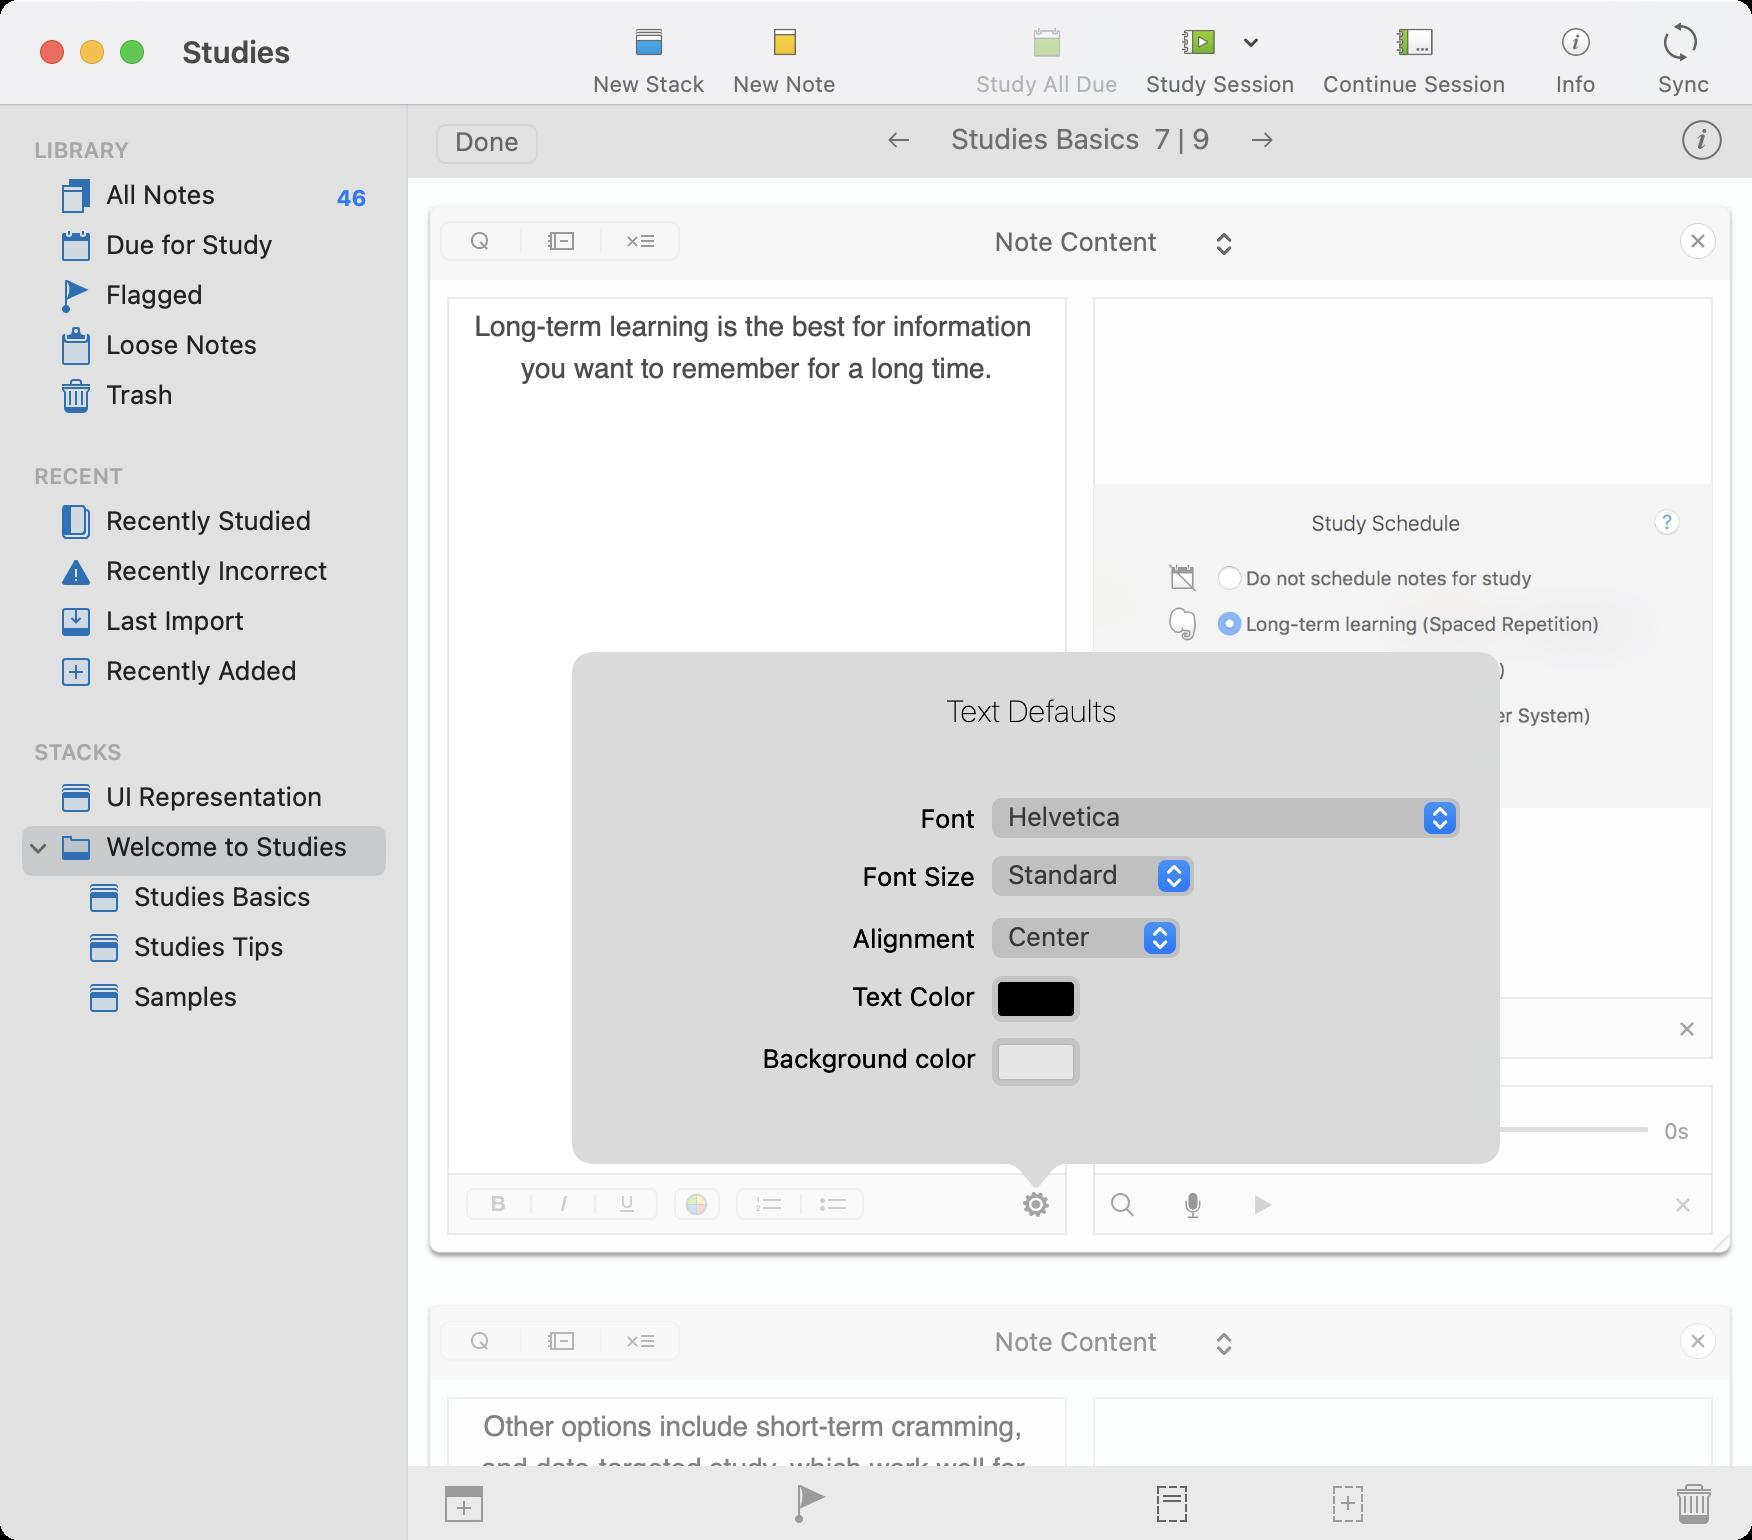
Accessibility tree:
{"name": "Studies", "role": "AXWindow", "description": null, "role_description": "standard window", "value": null, "position": "304.00;42.00", "size": "876;770", "children": [{"name": null, "role": "AXSplitGroup", "description": null, "role_description": "split group", "value": null, "position": "0.00;52.00", "size": "876;718", "children": [{"name": null, "role": "AXScrollArea", "description": null, "role_description": "scroll area", "value": null, "position": "1.00;52.00", "size": "202;719", "children": [{"name": null, "role": "AXOutline", "description": null, "role_description": "outline", "value": null, "position": "1.00;52.00", "size": "202;719", "children": [{"name": null, "role": "AXRow", "description": null, "role_description": "outline row", "value": null, "position": "1.00;62.00", "size": "202;25", "children": [{"name": null, "role": "AXCell", "description": null, "role_description": "cell", "value": null, "position": "11.00;62.00", "size": "182;25", "children": [{"name": null, "role": "AXStaticText", "description": null, "role_description": "text", "value": "LIBRARY", "position": "15.00;65.00", "size": "186;17", "children": []}]}]}, {"name": null, "role": "AXRow", "description": null, "role_description": "outline row", "value": null, "position": "1.00;87.00", "size": "202;25", "children": [{"name": null, "role": "AXCell", "description": null, "role_description": "cell", "value": null, "position": "11.00;87.00", "size": "182;25", "children": [{"name": null, "role": "AXImage", "description": "", "role_description": "image", "value": null, "position": "28.00;88.00", "size": "20;20", "children": []}, {"name": null, "role": "AXStaticText", "description": null, "role_description": "text", "value": "All Notes", "position": "51.00;89.00", "size": "116;16", "children": []}, {"name": null, "role": "AXStaticText", "description": null, "role_description": "text", "value": "46", "position": "166.50;92.00", "size": "20;14", "children": []}, {"name": null, "role": "AXGroup", "description": null, "role_description": "group", "value": null, "position": "124.00;89.00", "size": "63;16", "children": [{"name": null, "role": "AXButton", "description": "STUDY DUE", "role_description": "button", "value": null, "position": "124.00;89.00", "size": "63;16", "children": []}]}, {"name": "", "role": "AXButton", "description": null, "role_description": "button", "value": null, "position": "28.00;89.00", "size": "20;19", "children": []}]}]}, {"name": null, "role": "AXRow", "description": null, "role_description": "outline row", "value": null, "position": "1.00;112.00", "size": "202;25", "children": [{"name": null, "role": "AXCell", "description": null, "role_description": "cell", "value": null, "position": "11.00;112.00", "size": "182;25", "children": [{"name": null, "role": "AXImage", "description": "", "role_description": "image", "value": null, "position": "28.00;113.00", "size": "20;20", "children": []}, {"name": null, "role": "AXStaticText", "description": null, "role_description": "text", "value": "Due for Study", "position": "51.00;114.00", "size": "131;16", "children": []}, {"name": null, "role": "AXStaticText", "description": null, "role_description": "text", "value": "", "position": "182.00;117.00", "size": "4;14", "children": []}, {"name": null, "role": "AXGroup", "description": null, "role_description": "group", "value": null, "position": "145.00;114.00", "size": "42;16", "children": [{"name": null, "role": "AXButton", "description": "STUDY", "role_description": "button", "value": null, "position": "145.00;114.00", "size": "42;16", "children": []}]}, {"name": "", "role": "AXButton", "description": null, "role_description": "button", "value": null, "position": "28.00;114.00", "size": "20;19", "children": []}]}]}, {"name": null, "role": "AXRow", "description": null, "role_description": "outline row", "value": null, "position": "1.00;137.00", "size": "202;25", "children": [{"name": null, "role": "AXCell", "description": null, "role_description": "cell", "value": null, "position": "11.00;137.00", "size": "182;25", "children": [{"name": null, "role": "AXImage", "description": "", "role_description": "image", "value": null, "position": "28.00;138.00", "size": "20;20", "children": []}, {"name": null, "role": "AXStaticText", "description": null, "role_description": "text", "value": "Flagged", "position": "51.00;139.00", "size": "131;16", "children": []}, {"name": null, "role": "AXStaticText", "description": null, "role_description": "text", "value": "", "position": "182.00;142.00", "size": "4;14", "children": []}, {"name": null, "role": "AXGroup", "description": null, "role_description": "group", "value": null, "position": "145.00;139.00", "size": "42;16", "children": [{"name": null, "role": "AXButton", "description": "STUDY", "role_description": "button", "value": null, "position": "145.00;139.00", "size": "42;16", "children": []}]}, {"name": "", "role": "AXButton", "description": null, "role_description": "button", "value": null, "position": "28.00;139.00", "size": "20;19", "children": []}]}]}, {"name": null, "role": "AXRow", "description": null, "role_description": "outline row", "value": null, "position": "1.00;162.00", "size": "202;25", "children": [{"name": null, "role": "AXCell", "description": null, "role_description": "cell", "value": null, "position": "11.00;162.00", "size": "182;25", "children": [{"name": null, "role": "AXImage", "description": "", "role_description": "image", "value": null, "position": "28.00;163.00", "size": "20;20", "children": []}, {"name": null, "role": "AXStaticText", "description": null, "role_description": "text", "value": "Loose Notes", "position": "51.00;164.00", "size": "131;16", "children": []}, {"name": null, "role": "AXStaticText", "description": null, "role_description": "text", "value": "", "position": "182.00;167.00", "size": "4;14", "children": []}, {"name": null, "role": "AXGroup", "description": null, "role_description": "group", "value": null, "position": "145.00;164.00", "size": "42;16", "children": [{"name": null, "role": "AXButton", "description": "STUDY", "role_description": "button", "value": null, "position": "145.00;164.00", "size": "42;16", "children": []}]}, {"name": "", "role": "AXButton", "description": null, "role_description": "button", "value": null, "position": "28.00;164.00", "size": "20;19", "children": []}]}]}, {"name": null, "role": "AXRow", "description": null, "role_description": "outline row", "value": null, "position": "1.00;187.00", "size": "202;25", "children": [{"name": null, "role": "AXCell", "description": null, "role_description": "cell", "value": null, "position": "11.00;187.00", "size": "182;25", "children": [{"name": null, "role": "AXImage", "description": "", "role_description": "image", "value": null, "position": "28.00;188.00", "size": "20;20", "children": []}, {"name": null, "role": "AXStaticText", "description": null, "role_description": "text", "value": "Trash", "position": "51.00;189.00", "size": "131;16", "children": []}, {"name": null, "role": "AXStaticText", "description": null, "role_description": "text", "value": "", "position": "182.00;192.00", "size": "4;14", "children": []}, {"name": null, "role": "AXGroup", "description": null, "role_description": "group", "value": null, "position": "145.00;189.00", "size": "42;16", "children": [{"name": null, "role": "AXButton", "description": "STUDY", "role_description": "button", "value": null, "position": "145.00;189.00", "size": "42;16", "children": []}]}, {"name": "", "role": "AXButton", "description": null, "role_description": "button", "value": null, "position": "28.00;189.00", "size": "20;19", "children": []}]}]}, {"name": null, "role": "AXRow", "description": null, "role_description": "outline row", "value": null, "position": "1.00;225.00", "size": "202;25", "children": [{"name": null, "role": "AXCell", "description": null, "role_description": "cell", "value": null, "position": "11.00;225.00", "size": "182;25", "children": [{"name": null, "role": "AXStaticText", "description": null, "role_description": "text", "value": "RECENT", "position": "15.00;228.00", "size": "186;17", "children": []}]}]}, {"name": null, "role": "AXRow", "description": null, "role_description": "outline row", "value": null, "position": "1.00;250.00", "size": "202;25", "children": [{"name": null, "role": "AXCell", "description": null, "role_description": "cell", "value": null, "position": "11.00;250.00", "size": "182;25", "children": [{"name": null, "role": "AXImage", "description": "", "role_description": "image", "value": null, "position": "28.00;251.00", "size": "20;20", "children": []}, {"name": null, "role": "AXStaticText", "description": null, "role_description": "text", "value": "Recently Studied", "position": "51.00;252.00", "size": "131;16", "children": []}, {"name": null, "role": "AXStaticText", "description": null, "role_description": "text", "value": "", "position": "182.00;255.00", "size": "4;14", "children": []}, {"name": null, "role": "AXGroup", "description": null, "role_description": "group", "value": null, "position": "145.00;252.00", "size": "42;16", "children": [{"name": null, "role": "AXButton", "description": "STUDY", "role_description": "button", "value": null, "position": "145.00;252.00", "size": "42;16", "children": []}]}, {"name": "", "role": "AXButton", "description": null, "role_description": "button", "value": null, "position": "28.00;252.00", "size": "20;19", "children": []}]}]}, {"name": null, "role": "AXRow", "description": null, "role_description": "outline row", "value": null, "position": "1.00;275.00", "size": "202;25", "children": [{"name": null, "role": "AXCell", "description": null, "role_description": "cell", "value": null, "position": "11.00;275.00", "size": "182;25", "children": [{"name": null, "role": "AXImage", "description": "", "role_description": "image", "value": null, "position": "28.00;276.00", "size": "20;20", "children": []}, {"name": null, "role": "AXStaticText", "description": null, "role_description": "text", "value": "Recently Incorrect", "position": "51.00;277.00", "size": "131;16", "children": []}, {"name": null, "role": "AXStaticText", "description": null, "role_description": "text", "value": "", "position": "182.00;280.00", "size": "4;14", "children": []}, {"name": null, "role": "AXGroup", "description": null, "role_description": "group", "value": null, "position": "145.00;277.00", "size": "42;16", "children": [{"name": null, "role": "AXButton", "description": "STUDY", "role_description": "button", "value": null, "position": "145.00;277.00", "size": "42;16", "children": []}]}, {"name": "", "role": "AXButton", "description": null, "role_description": "button", "value": null, "position": "28.00;277.00", "size": "20;19", "children": []}]}]}, {"name": null, "role": "AXRow", "description": null, "role_description": "outline row", "value": null, "position": "1.00;300.00", "size": "202;25", "children": [{"name": null, "role": "AXCell", "description": null, "role_description": "cell", "value": null, "position": "11.00;300.00", "size": "182;25", "children": [{"name": null, "role": "AXImage", "description": "", "role_description": "image", "value": null, "position": "28.00;301.00", "size": "20;20", "children": []}, {"name": null, "role": "AXStaticText", "description": null, "role_description": "text", "value": "Last Import", "position": "51.00;302.00", "size": "131;16", "children": []}, {"name": null, "role": "AXStaticText", "description": null, "role_description": "text", "value": "", "position": "182.00;305.00", "size": "4;14", "children": []}, {"name": null, "role": "AXGroup", "description": null, "role_description": "group", "value": null, "position": "145.00;302.00", "size": "42;16", "children": [{"name": null, "role": "AXButton", "description": "STUDY", "role_description": "button", "value": null, "position": "145.00;302.00", "size": "42;16", "children": []}]}, {"name": "", "role": "AXButton", "description": null, "role_description": "button", "value": null, "position": "28.00;302.00", "size": "20;19", "children": []}]}]}, {"name": null, "role": "AXRow", "description": null, "role_description": "outline row", "value": null, "position": "1.00;325.00", "size": "202;25", "children": [{"name": null, "role": "AXCell", "description": null, "role_description": "cell", "value": null, "position": "11.00;325.00", "size": "182;25", "children": [{"name": null, "role": "AXImage", "description": "", "role_description": "image", "value": null, "position": "28.00;326.00", "size": "20;20", "children": []}, {"name": null, "role": "AXStaticText", "description": null, "role_description": "text", "value": "Recently Added", "position": "51.00;327.00", "size": "131;16", "children": []}, {"name": null, "role": "AXStaticText", "description": null, "role_description": "text", "value": "", "position": "182.00;330.00", "size": "4;14", "children": []}, {"name": null, "role": "AXGroup", "description": null, "role_description": "group", "value": null, "position": "145.00;327.00", "size": "42;16", "children": [{"name": null, "role": "AXButton", "description": "STUDY", "role_description": "button", "value": null, "position": "145.00;327.00", "size": "42;16", "children": []}]}, {"name": "", "role": "AXButton", "description": null, "role_description": "button", "value": null, "position": "28.00;327.00", "size": "20;19", "children": []}]}]}, {"name": null, "role": "AXRow", "description": null, "role_description": "outline row", "value": null, "position": "1.00;363.00", "size": "202;25", "children": [{"name": null, "role": "AXCell", "description": null, "role_description": "cell", "value": null, "position": "11.00;363.00", "size": "182;25", "children": [{"name": null, "role": "AXStaticText", "description": null, "role_description": "text", "value": "STACKS", "position": "15.00;366.00", "size": "186;17", "children": []}]}]}, {"name": null, "role": "AXRow", "description": null, "role_description": "outline row", "value": null, "position": "1.00;388.00", "size": "202;25", "children": [{"name": null, "role": "AXCell", "description": null, "role_description": "cell", "value": null, "position": "11.00;388.00", "size": "182;25", "children": [{"name": null, "role": "AXImage", "description": "", "role_description": "image", "value": null, "position": "28.00;389.00", "size": "20;20", "children": []}, {"name": null, "role": "AXStaticText", "description": null, "role_description": "text", "value": "UI Representation", "position": "51.00;390.00", "size": "131;16", "children": []}, {"name": null, "role": "AXStaticText", "description": null, "role_description": "text", "value": "", "position": "182.00;393.00", "size": "4;14", "children": []}, {"name": null, "role": "AXGroup", "description": null, "role_description": "group", "value": null, "position": "145.00;390.00", "size": "42;16", "children": [{"name": null, "role": "AXButton", "description": "STUDY", "role_description": "button", "value": null, "position": "145.00;390.00", "size": "42;16", "children": []}]}, {"name": "", "role": "AXButton", "description": null, "role_description": "button", "value": null, "position": "28.00;390.00", "size": "20;19", "children": []}]}]}, {"name": null, "role": "AXRow", "description": null, "role_description": "outline row", "value": null, "position": "1.00;413.00", "size": "202;25", "children": [{"name": null, "role": "AXCell", "description": null, "role_description": "cell", "value": null, "position": "11.00;413.00", "size": "182;25", "children": [{"name": null, "role": "AXImage", "description": "", "role_description": "image", "value": null, "position": "28.00;414.00", "size": "20;20", "children": []}, {"name": null, "role": "AXStaticText", "description": null, "role_description": "text", "value": "Welcome to Studies", "position": "51.00;415.00", "size": "131;16", "children": []}, {"name": null, "role": "AXStaticText", "description": null, "role_description": "text", "value": "", "position": "182.00;418.00", "size": "4;14", "children": []}, {"name": null, "role": "AXGroup", "description": null, "role_description": "group", "value": null, "position": "145.00;415.00", "size": "42;16", "children": [{"name": null, "role": "AXButton", "description": "STUDY", "role_description": "button", "value": null, "position": "145.00;415.00", "size": "42;16", "children": []}]}, {"name": "", "role": "AXButton", "description": null, "role_description": "button", "value": null, "position": "28.00;415.00", "size": "20;19", "children": []}, {"name": null, "role": "AXDisclosureTriangle", "description": null, "role_description": "disclosure triangle", "value": 1, "position": "13.00;413.00", "size": "13;25", "children": []}]}]}, {"name": null, "role": "AXRow", "description": null, "role_description": "outline row", "value": null, "position": "1.00;438.00", "size": "202;25", "children": [{"name": null, "role": "AXCell", "description": null, "role_description": "cell", "value": null, "position": "11.00;438.00", "size": "182;25", "children": [{"name": null, "role": "AXImage", "description": "", "role_description": "image", "value": null, "position": "42.00;439.00", "size": "20;20", "children": []}, {"name": null, "role": "AXStaticText", "description": null, "role_description": "text", "value": "Studies Basics", "position": "65.00;440.00", "size": "117;16", "children": []}, {"name": null, "role": "AXStaticText", "description": null, "role_description": "text", "value": "", "position": "182.00;443.00", "size": "4;14", "children": []}, {"name": null, "role": "AXGroup", "description": null, "role_description": "group", "value": null, "position": "145.00;440.00", "size": "42;16", "children": [{"name": null, "role": "AXButton", "description": "STUDY", "role_description": "button", "value": null, "position": "145.00;440.00", "size": "42;16", "children": []}]}, {"name": "", "role": "AXButton", "description": null, "role_description": "button", "value": null, "position": "42.00;440.00", "size": "20;19", "children": []}]}]}, {"name": null, "role": "AXRow", "description": null, "role_description": "outline row", "value": null, "position": "1.00;463.00", "size": "202;25", "children": [{"name": null, "role": "AXCell", "description": null, "role_description": "cell", "value": null, "position": "11.00;463.00", "size": "182;25", "children": [{"name": null, "role": "AXImage", "description": "", "role_description": "image", "value": null, "position": "42.00;464.00", "size": "20;20", "children": []}, {"name": null, "role": "AXStaticText", "description": null, "role_description": "text", "value": "Studies Tips", "position": "65.00;465.00", "size": "117;16", "children": []}, {"name": null, "role": "AXStaticText", "description": null, "role_description": "text", "value": "", "position": "182.00;468.00", "size": "4;14", "children": []}, {"name": null, "role": "AXGroup", "description": null, "role_description": "group", "value": null, "position": "145.00;465.00", "size": "42;16", "children": [{"name": null, "role": "AXButton", "description": "STUDY", "role_description": "button", "value": null, "position": "145.00;465.00", "size": "42;16", "children": []}]}, {"name": "", "role": "AXButton", "description": null, "role_description": "button", "value": null, "position": "42.00;465.00", "size": "20;19", "children": []}]}]}, {"name": null, "role": "AXRow", "description": null, "role_description": "outline row", "value": null, "position": "1.00;488.00", "size": "202;25", "children": [{"name": null, "role": "AXCell", "description": null, "role_description": "cell", "value": null, "position": "11.00;488.00", "size": "182;25", "children": [{"name": null, "role": "AXImage", "description": "", "role_description": "image", "value": null, "position": "42.00;489.00", "size": "20;20", "children": []}, {"name": null, "role": "AXStaticText", "description": null, "role_description": "text", "value": "Samples", "position": "65.00;490.00", "size": "117;16", "children": []}, {"name": null, "role": "AXStaticText", "description": null, "role_description": "text", "value": "", "position": "182.00;493.00", "size": "4;14", "children": []}, {"name": null, "role": "AXGroup", "description": null, "role_description": "group", "value": null, "position": "145.00;490.00", "size": "42;16", "children": [{"name": null, "role": "AXButton", "description": "STUDY", "role_description": "button", "value": null, "position": "145.00;490.00", "size": "42;16", "children": []}]}, {"name": "", "role": "AXButton", "description": null, "role_description": "button", "value": null, "position": "42.00;490.00", "size": "20;19", "children": []}]}]}, {"name": null, "role": "AXColumn", "description": null, "role_description": "column", "value": null, "position": "11.00;52.00", "size": "182;719", "children": []}]}]}, {"name": null, "role": "AXSplitter", "description": null, "role_description": "splitter", "value": 203.0, "position": "203.00;52.00", "size": "1;718", "children": []}, {"name": null, "role": "AXScrollArea", "description": null, "role_description": "scroll area", "value": null, "position": "203.00;91.00", "size": "674;640", "children": [{"name": null, "role": "AXGrid", "description": null, "role_description": "grid", "value": null, "position": "203.00;-459.00", "size": "674;1650", "children": [{"name": null, "role": "AXUnknown", "description": null, "role_description": "unknown", "value": null, "position": "203.00;-459.00", "size": "674;550", "children": [{"name": "", "role": "AXButton", "description": null, "role_description": "button", "value": null, "position": "832.00;-443.00", "size": "34;27", "children": []}, {"name": null, "role": "AXGroup", "description": null, "role_description": "group", "value": null, "position": "219.00;-440.50", "size": "122;23", "children": [{"name": null, "role": "AXCheckBox", "description": null, "role_description": "checkbox", "value": 0, "position": "219.00;-440.50", "size": "42;23", "children": []}, {"name": null, "role": "AXCheckBox", "description": null, "role_description": "checkbox", "value": 0, "position": "261.00;-440.50", "size": "40;23", "children": []}, {"name": null, "role": "AXCheckBox", "description": null, "role_description": "checkbox", "value": 0, "position": "301.00;-440.50", "size": "40;23", "children": []}]}, {"name": null, "role": "AXScrollArea", "description": null, "role_description": "scroll area", "value": null, "position": "224.00;-401.00", "size": "309;437", "children": [{"name": "", "role": "AXWebArea", "description": "", "role_description": "HTML content", "value": "", "position": "224.00;-401.00", "size": "309;437", "children": [{"name": "", "role": "AXTextArea", "description": "", "role_description": "text entry area", "value": "There are a variety of Study Schedules.", "position": "233.00;-397.00", "size": "291;429", "children": [{"name": "", "role": "AXStaticText", "description": "", "role_description": "text", "value": "There are a variety of ", "position": "255.00;-395.00", "size": "138;16", "children": []}, {"name": "", "role": "AXStaticText", "description": "", "role_description": "text", "value": "Study Schedules", "position": "392.00;-395.00", "size": "106;16", "children": []}, {"name": "", "role": "AXStaticText", "description": "", "role_description": "text", "value": ".", "position": "497.00;-395.00", "size": "5;16", "children": []}]}]}]}, {"name": null, "role": "AXGroup", "description": null, "role_description": "group", "value": null, "position": "232.00;43.00", "size": "98;19", "children": [{"name": null, "role": "AXCheckBox", "description": null, "role_description": "checkbox", "value": 0, "position": "232.00;43.00", "size": "34;19", "children": []}, {"name": null, "role": "AXCheckBox", "description": null, "role_description": "checkbox", "value": 0, "position": "266.00;43.00", "size": "32;19", "children": []}, {"name": null, "role": "AXCheckBox", "description": null, "role_description": "checkbox", "value": 0, "position": "298.00;43.00", "size": "32;19", "children": []}]}, {"name": null, "role": "AXGroup", "description": null, "role_description": "group", "value": null, "position": "336.00;43.00", "size": "25;19", "children": [{"name": null, "role": "AXButton", "description": null, "role_description": "button", "value": null, "position": "336.00;43.00", "size": "25;19", "children": []}]}, {"name": null, "role": "AXGroup", "description": null, "role_description": "group", "value": null, "position": "367.00;43.00", "size": "66;19", "children": [{"name": null, "role": "AXButton", "description": null, "role_description": "button", "value": null, "position": "367.00;43.00", "size": "34;19", "children": []}, {"name": null, "role": "AXButton", "description": null, "role_description": "button", "value": null, "position": "401.00;43.00", "size": "32;19", "children": []}]}, {"name": "", "role": "AXButton", "description": null, "role_description": "button", "value": null, "position": "508.00;44.50", "size": "20;15", "children": []}, {"name": "", "role": "AXButton", "description": null, "role_description": "button", "value": null, "position": "556.00;-43.00", "size": "15;15", "children": []}, {"name": "", "role": "AXButton", "description": null, "role_description": "button", "value": null, "position": "591.00;-40.00", "size": "13;9", "children": []}, {"name": "", "role": "AXButton", "description": null, "role_description": "button", "value": null, "position": "624.00;-43.00", "size": "15;15", "children": []}, {"name": "", "role": "AXButton", "description": null, "role_description": "button", "value": null, "position": "836.00;-43.00", "size": "15;15", "children": []}, {"name": null, "role": "AXImage", "description": "F95E68CE DA34 4CFC B9BA ECE648", "role_description": "image", "value": null, "position": "547.00;-400.00", "size": "309;346", "children": []}, {"name": null, "role": "AXImage", "description": "FEAudioControlsBadgeInactive", "role_description": "image", "value": null, "position": "559.00;8.00", "size": "15;15", "children": []}, {"name": null, "role": "AXProgressIndicator", "description": null, "role_description": "progress indicator", "value": 0.0, "position": "582.00;9.50", "size": "242;12", "children": []}, {"name": null, "role": "AXStaticText", "description": null, "role_description": "text", "value": "0s", "position": "830.00;8.50", "size": "17;14", "children": []}, {"name": "", "role": "AXButton", "description": null, "role_description": "button", "value": null, "position": "554.00;45.00", "size": "15;15", "children": []}, {"name": "", "role": "AXButton", "description": null, "role_description": "button", "value": null, "position": "589.00;45.00", "size": "15;15", "children": []}, {"name": "", "role": "AXButton", "description": null, "role_description": "button", "value": null, "position": "624.00;45.00", "size": "15;15", "children": []}, {"name": "", "role": "AXButton", "description": null, "role_description": "button", "value": null, "position": "834.00;45.00", "size": "15;15", "children": []}, {"name": null, "role": "AXImage", "description": "FEFrontResizeClip", "role_description": "image", "value": null, "position": "848.00;60.00", "size": "22;21", "children": []}, {"name": null, "role": "AXComboBox", "description": null, "role_description": "combo box", "value": "Note Content", "position": "470.00;-440.50", "size": "154;23", "children": [{"name": "", "role": "AXButton", "description": null, "role_description": "button", "value": null, "position": "601.00;-440.50", "size": "28;23", "children": []}]}]}, {"name": null, "role": "AXUnknown", "description": null, "role_description": "unknown", "value": null, "position": "203.00;91.00", "size": "674;550", "children": [{"name": "", "role": "AXButton", "description": null, "role_description": "button", "value": null, "position": "832.00;107.00", "size": "34;27", "children": []}, {"name": null, "role": "AXGroup", "description": null, "role_description": "group", "value": null, "position": "219.00;109.50", "size": "122;23", "children": [{"name": null, "role": "AXCheckBox", "description": null, "role_description": "checkbox", "value": 0, "position": "219.00;109.50", "size": "42;23", "children": []}, {"name": null, "role": "AXCheckBox", "description": null, "role_description": "checkbox", "value": 0, "position": "261.00;109.50", "size": "40;23", "children": []}, {"name": null, "role": "AXCheckBox", "description": null, "role_description": "checkbox", "value": 0, "position": "301.00;109.50", "size": "40;23", "children": []}]}, {"name": null, "role": "AXScrollArea", "description": null, "role_description": "scroll area", "value": null, "position": "224.00;149.00", "size": "309;437", "children": [{"name": "", "role": "AXWebArea", "description": "", "role_description": "HTML content", "value": "", "position": "224.00;149.00", "size": "309;437", "children": [{"name": "", "role": "AXTextArea", "description": "", "role_description": "text entry area", "value": "Long-term learning is the best for information you want to remember for a long time.", "position": "233.00;153.00", "size": "291;429", "children": [{"name": "", "role": "AXStaticText", "description": "", "role_description": "text", "value": "Long-term learning is the best for information you want to remember for a long time.", "position": "237.00;155.00", "size": "283;37", "children": []}]}]}]}, {"name": null, "role": "AXGroup", "description": null, "role_description": "group", "value": null, "position": "232.00;593.00", "size": "98;19", "children": [{"name": null, "role": "AXCheckBox", "description": null, "role_description": "checkbox", "value": 0, "position": "232.00;593.00", "size": "34;19", "children": []}, {"name": null, "role": "AXCheckBox", "description": null, "role_description": "checkbox", "value": 0, "position": "266.00;593.00", "size": "32;19", "children": []}, {"name": null, "role": "AXCheckBox", "description": null, "role_description": "checkbox", "value": 0, "position": "298.00;593.00", "size": "32;19", "children": []}]}, {"name": null, "role": "AXGroup", "description": null, "role_description": "group", "value": null, "position": "336.00;593.00", "size": "25;19", "children": [{"name": null, "role": "AXButton", "description": null, "role_description": "button", "value": null, "position": "336.00;593.00", "size": "25;19", "children": []}]}, {"name": null, "role": "AXGroup", "description": null, "role_description": "group", "value": null, "position": "367.00;593.00", "size": "66;19", "children": [{"name": null, "role": "AXButton", "description": null, "role_description": "button", "value": null, "position": "367.00;593.00", "size": "34;19", "children": []}, {"name": null, "role": "AXButton", "description": null, "role_description": "button", "value": null, "position": "401.00;593.00", "size": "32;19", "children": []}]}, {"name": "", "role": "AXButton", "description": null, "role_description": "button", "value": null, "position": "508.00;594.50", "size": "20;15", "children": [{"name": null, "role": "AXPopover", "description": "", "role_description": "popover", "value": null, "position": "273.00;313.00", "size": "490;282", "children": [{"name": null, "role": "AXStaticText", "description": null, "role_description": "text", "value": "Text Color", "position": "424.50;490.00", "size": "66;17", "children": []}, {"name": null, "role": "AXStaticText", "description": null, "role_description": "text", "value": "Font", "position": "458.50;401.00", "size": "32;16", "children": []}, {"name": null, "role": "AXStaticText", "description": null, "role_description": "text", "value": "Alignment", "position": "424.50;461.00", "size": "66;16", "children": []}, {"name": null, "role": "AXColorWell", "description": null, "role_description": "color well", "value": "rgb 1 1 1 1", "position": "493.00;517.00", "size": "50;28", "children": []}, {"name": null, "role": "AXColorWell", "description": null, "role_description": "color well", "value": "rgb 0 0 0 1", "position": "493.00;486.00", "size": "50;27", "children": []}, {"name": null, "role": "AXPopUpButton", "description": null, "role_description": "pop up button", "value": "Center", "position": "493.00;458.00", "size": "101;25", "children": []}, {"name": null, "role": "AXPopUpButton", "description": null, "role_description": "pop up button", "value": "Helvetica", "position": "493.00;398.00", "size": "241;25", "children": []}, {"name": null, "role": "AXStaticText", "description": null, "role_description": "text", "value": "Text Defaults", "position": "471.00;346.00", "size": "90;19", "children": []}, {"name": null, "role": "AXStaticText", "description": null, "role_description": "text", "value": "Background color", "position": "379.00;521.00", "size": "111;16", "children": []}, {"name": null, "role": "AXStaticText", "description": null, "role_description": "text", "value": "Font Size", "position": "429.50;430.00", "size": "60;16", "children": []}, {"name": null, "role": "AXPopUpButton", "description": null, "role_description": "pop up button", "value": "Standard", "position": "493.00;427.00", "size": "108;25", "children": []}]}]}, {"name": "", "role": "AXButton", "description": null, "role_description": "button", "value": null, "position": "556.00;507.00", "size": "15;15", "children": []}, {"name": "", "role": "AXButton", "description": null, "role_description": "button", "value": null, "position": "591.00;510.00", "size": "13;9", "children": []}, {"name": "", "role": "AXButton", "description": null, "role_description": "button", "value": null, "position": "624.00;507.00", "size": "15;15", "children": []}, {"name": "", "role": "AXButton", "description": null, "role_description": "button", "value": null, "position": "836.00;507.00", "size": "15;15", "children": []}, {"name": null, "role": "AXImage", "description": "7F67B5FD 2CF3 4F83 8C1C 41CB9C", "role_description": "image", "value": null, "position": "547.00;150.00", "size": "309;346", "children": []}, {"name": null, "role": "AXImage", "description": "FEAudioControlsBadgeInactive", "role_description": "image", "value": null, "position": "559.00;558.00", "size": "15;15", "children": []}, {"name": null, "role": "AXProgressIndicator", "description": null, "role_description": "progress indicator", "value": 0.0, "position": "582.00;559.50", "size": "242;12", "children": []}, {"name": null, "role": "AXStaticText", "description": null, "role_description": "text", "value": "0s", "position": "830.00;558.50", "size": "17;14", "children": []}, {"name": "", "role": "AXButton", "description": null, "role_description": "button", "value": null, "position": "554.00;595.00", "size": "15;15", "children": []}, {"name": "", "role": "AXButton", "description": null, "role_description": "button", "value": null, "position": "589.00;595.00", "size": "15;15", "children": []}, {"name": "", "role": "AXButton", "description": null, "role_description": "button", "value": null, "position": "624.00;595.00", "size": "15;15", "children": []}, {"name": "", "role": "AXButton", "description": null, "role_description": "button", "value": null, "position": "834.00;595.00", "size": "15;15", "children": []}, {"name": null, "role": "AXImage", "description": "FEFrontResizeClip", "role_description": "image", "value": null, "position": "848.00;610.00", "size": "22;21", "children": []}, {"name": null, "role": "AXComboBox", "description": null, "role_description": "combo box", "value": "Note Content", "position": "470.00;109.50", "size": "154;23", "children": [{"name": "", "role": "AXButton", "description": null, "role_description": "button", "value": null, "position": "601.00;109.50", "size": "28;23", "children": []}]}]}, {"name": null, "role": "AXUnknown", "description": null, "role_description": "unknown", "value": null, "position": "203.00;641.00", "size": "674;550", "children": [{"name": "", "role": "AXButton", "description": null, "role_description": "button", "value": null, "position": "832.00;657.00", "size": "34;27", "children": []}, {"name": null, "role": "AXGroup", "description": null, "role_description": "group", "value": null, "position": "219.00;659.50", "size": "122;23", "children": [{"name": null, "role": "AXCheckBox", "description": null, "role_description": "checkbox", "value": 0, "position": "219.00;659.50", "size": "42;23", "children": []}, {"name": null, "role": "AXCheckBox", "description": null, "role_description": "checkbox", "value": 0, "position": "261.00;659.50", "size": "40;23", "children": []}, {"name": null, "role": "AXCheckBox", "description": null, "role_description": "checkbox", "value": 0, "position": "301.00;659.50", "size": "40;23", "children": []}]}, {"name": null, "role": "AXScrollArea", "description": null, "role_description": "scroll area", "value": null, "position": "224.00;699.00", "size": "309;437", "children": [{"name": "", "role": "AXWebArea", "description": "", "role_description": "HTML content", "value": "", "position": "224.00;699.00", "size": "309;437", "children": [{"name": "", "role": "AXTextArea", "description": "", "role_description": "text entry area", "value": "Other options include short-term cramming, and date-targeted study, which work well for exam study.", "position": "233.00;703.00", "size": "291;429", "children": [{"name": "", "role": "AXStaticText", "description": "", "role_description": "text", "value": "Other options include short-term cramming, and date-targeted study, which work well for exam study.", "position": "240.00;705.00", "size": "277;58", "children": []}]}]}]}, {"name": null, "role": "AXGroup", "description": null, "role_description": "group", "value": null, "position": "232.00;1143.00", "size": "98;19", "children": [{"name": null, "role": "AXCheckBox", "description": null, "role_description": "checkbox", "value": 0, "position": "232.00;1143.00", "size": "34;19", "children": []}, {"name": null, "role": "AXCheckBox", "description": null, "role_description": "checkbox", "value": 0, "position": "266.00;1143.00", "size": "32;19", "children": []}, {"name": null, "role": "AXCheckBox", "description": null, "role_description": "checkbox", "value": 0, "position": "298.00;1143.00", "size": "32;19", "children": []}]}, {"name": null, "role": "AXGroup", "description": null, "role_description": "group", "value": null, "position": "336.00;1143.00", "size": "25;19", "children": [{"name": null, "role": "AXButton", "description": null, "role_description": "button", "value": null, "position": "336.00;1143.00", "size": "25;19", "children": []}]}, {"name": null, "role": "AXGroup", "description": null, "role_description": "group", "value": null, "position": "367.00;1143.00", "size": "66;19", "children": [{"name": null, "role": "AXButton", "description": null, "role_description": "button", "value": null, "position": "367.00;1143.00", "size": "34;19", "children": []}, {"name": null, "role": "AXButton", "description": null, "role_description": "button", "value": null, "position": "401.00;1143.00", "size": "32;19", "children": []}]}, {"name": "", "role": "AXButton", "description": null, "role_description": "button", "value": null, "position": "508.00;1144.50", "size": "20;15", "children": []}, {"name": "", "role": "AXButton", "description": null, "role_description": "button", "value": null, "position": "556.00;1057.00", "size": "15;15", "children": []}, {"name": "", "role": "AXButton", "description": null, "role_description": "button", "value": null, "position": "591.00;1060.00", "size": "13;9", "children": []}, {"name": "", "role": "AXButton", "description": null, "role_description": "button", "value": null, "position": "624.00;1057.00", "size": "15;15", "children": []}, {"name": "", "role": "AXButton", "description": null, "role_description": "button", "value": null, "position": "836.00;1057.00", "size": "15;15", "children": []}, {"name": null, "role": "AXImage", "description": "244D21AA 57B9 44EB A56A 3DB3A2", "role_description": "image", "value": null, "position": "547.00;700.00", "size": "309;346", "children": []}, {"name": null, "role": "AXImage", "description": "FEAudioControlsBadgeInactive", "role_description": "image", "value": null, "position": "559.00;1108.00", "size": "15;15", "children": []}, {"name": null, "role": "AXProgressIndicator", "description": null, "role_description": "progress indicator", "value": 0.0, "position": "582.00;1109.50", "size": "242;12", "children": []}, {"name": null, "role": "AXStaticText", "description": null, "role_description": "text", "value": "0s", "position": "830.00;1108.50", "size": "17;14", "children": []}, {"name": "", "role": "AXButton", "description": null, "role_description": "button", "value": null, "position": "554.00;1145.00", "size": "15;15", "children": []}, {"name": "", "role": "AXButton", "description": null, "role_description": "button", "value": null, "position": "589.00;1145.00", "size": "15;15", "children": []}, {"name": "", "role": "AXButton", "description": null, "role_description": "button", "value": null, "position": "624.00;1145.00", "size": "15;15", "children": []}, {"name": "", "role": "AXButton", "description": null, "role_description": "button", "value": null, "position": "834.00;1145.00", "size": "15;15", "children": []}, {"name": null, "role": "AXImage", "description": "FEFrontResizeClip", "role_description": "image", "value": null, "position": "848.00;1160.00", "size": "22;21", "children": []}, {"name": null, "role": "AXComboBox", "description": null, "role_description": "combo box", "value": "Note Content", "position": "470.00;659.50", "size": "154;23", "children": [{"name": "", "role": "AXButton", "description": null, "role_description": "button", "value": null, "position": "601.00;659.50", "size": "28;23", "children": []}]}]}]}, {"name": null, "role": "AXScrollBar", "description": null, "role_description": "scroll bar", "value": 0.5445544554455446, "position": "861.00;91.00", "size": "16;640", "children": [{"name": null, "role": "AXValueIndicator", "description": null, "role_description": "value indicator", "value": 0.5445544554455446, "position": "865.00;294.50", "size": "12;266", "children": []}, {"name": null, "role": "AXButton", "description": null, "role_description": "increment arrow button", "value": null, "position": "861.00;91.00", "size": "0;0", "children": []}, {"name": null, "role": "AXButton", "description": null, "role_description": "decrement arrow button", "value": null, "position": "861.00;91.00", "size": "0;0", "children": []}, {"name": null, "role": "AXButton", "description": null, "role_description": "increment page button", "value": null, "position": "865.00;560.50", "size": "12;170", "children": []}, {"name": null, "role": "AXButton", "description": null, "role_description": "decrement page button", "value": null, "position": "865.00;91.00", "size": "12;204", "children": []}]}]}, {"name": "", "role": "AXButton", "description": null, "role_description": "button", "value": null, "position": "832.00;737.00", "size": "30;30", "children": []}, {"name": "", "role": "AXButton", "description": null, "role_description": "button", "value": null, "position": "659.00;737.00", "size": "30;30", "children": []}, {"name": "", "role": "AXMenuButton", "description": null, "role_description": "menu button", "value": null, "position": "563.00;737.00", "size": "56;30", "children": []}, {"name": "", "role": "AXCheckBox", "description": null, "role_description": "toggle button", "value": 0, "position": "390.00;737.00", "size": "30;30", "children": []}, {"name": "", "role": "AXButton", "description": null, "role_description": "button", "value": null, "position": "217.00;737.00", "size": "30;30", "children": []}, {"name": "Done", "role": "AXButton", "description": null, "role_description": "button", "value": null, "position": "217.00;59.00", "size": "53;26", "children": []}, {"name": null, "role": "AXStaticText", "description": null, "role_description": "text", "value": "Studies Basics  7 | 9", "position": "471.50;60.50", "size": "138;17", "children": []}, {"name": "", "role": "AXButton", "description": null, "role_description": "button", "value": null, "position": "433.50;54.00", "size": "32;32", "children": []}, {"name": "", "role": "AXButton", "description": null, "role_description": "button", "value": null, "position": "615.00;54.00", "size": "32;32", "children": []}, {"name": "", "role": "AXButton", "description": null, "role_description": "button", "value": null, "position": "835.00;58.00", "size": "32;24", "children": []}]}, {"name": null, "role": "AXToolbar", "description": null, "role_description": "toolbar", "value": null, "position": "0.00;0.00", "size": "876;52", "children": [{"name": "New_Stack", "role": "AXButton", "description": null, "role_description": "button", "value": null, "position": "289.50;0.00", "size": "70;52", "children": []}, {"name": "New_Note", "role": "AXButton", "description": null, "role_description": "button", "value": null, "position": "359.50;0.00", "size": "66;52", "children": []}, {"name": null, "role": "AXButton", "description": null, "role_description": "button", "value": null, "position": "434.00;0.00", "size": "38;52", "children": []}, {"name": "Study_All_Due", "role": "AXButton", "description": null, "role_description": "button", "value": null, "position": "481.00;0.00", "size": "85;52", "children": []}, {"name": "Study_Session", "role": "AXMenuButton", "description": null, "role_description": "menu button", "value": null, "position": "566.00;0.00", "size": "88;52", "children": [{"name": "", "role": "AXMenuButton", "description": null, "role_description": "menu button", "value": null, "position": "581.00;10.00", "size": "54;22", "children": []}, {"name": null, "role": "AXStaticText", "description": null, "role_description": "text", "value": "Study Session", "position": "569.00;35.00", "size": "82;14", "children": []}]}, {"name": "Continue_Session", "role": "AXButton", "description": null, "role_description": "button", "value": null, "position": "654.50;0.00", "size": "106;52", "children": []}, {"name": "Info", "role": "AXButton", "description": null, "role_description": "button", "value": null, "position": "769.00;0.00", "size": "38;52", "children": []}, {"name": "Sync", "role": "AXButton", "description": null, "role_description": "button", "value": null, "position": "816.00;0.00", "size": "52;52", "children": []}]}, {"name": null, "role": "AXButton", "description": null, "role_description": "close button", "value": null, "position": "19.00;18.00", "size": "14;16", "children": []}, {"name": null, "role": "AXButton", "description": null, "role_description": "full screen button", "value": null, "position": "59.00;18.00", "size": "14;16", "children": [{"name": null, "role": "AXGroup", "description": null, "role_description": "group", "value": null, "position": "59.00;18.00", "size": "14;16", "children": [{"name": null, "role": "AXGroup", "description": null, "role_description": "group", "value": null, "position": "59.00;18.00", "size": "14;16", "children": []}]}]}, {"name": null, "role": "AXButton", "description": null, "role_description": "minimize button", "value": null, "position": "39.00;18.00", "size": "14;16", "children": []}, {"name": null, "role": "AXStaticText", "description": null, "role_description": "text", "value": "Studies", "position": "87.00;0.00", "size": "202;52", "children": []}]}